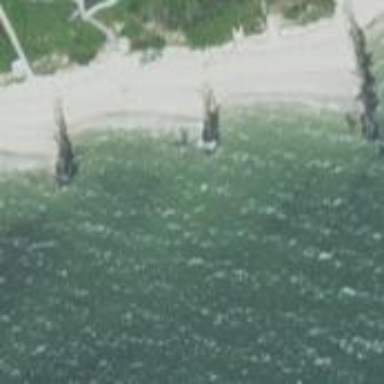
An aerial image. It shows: Breakwater structure.